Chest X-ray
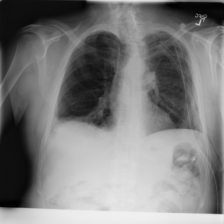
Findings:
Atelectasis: negative
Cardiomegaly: negative
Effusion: negative
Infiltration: negative
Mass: negative
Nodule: negative
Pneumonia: negative
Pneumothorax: negative
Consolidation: negative
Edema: negative
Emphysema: negative
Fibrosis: negative
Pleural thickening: negative
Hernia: negative